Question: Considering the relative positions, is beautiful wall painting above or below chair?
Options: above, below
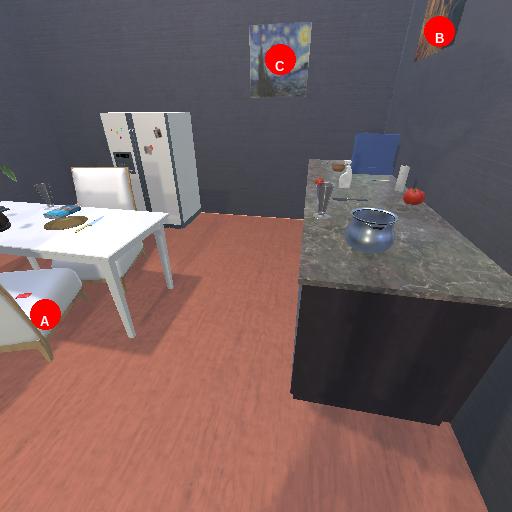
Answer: above